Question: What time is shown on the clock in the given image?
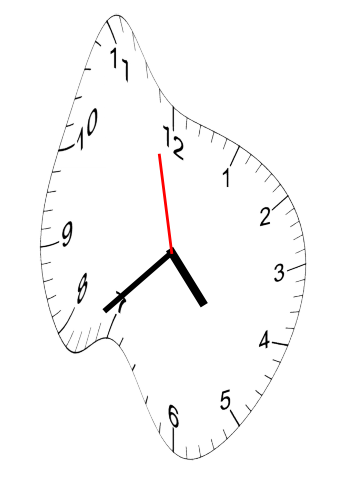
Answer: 04:37:58